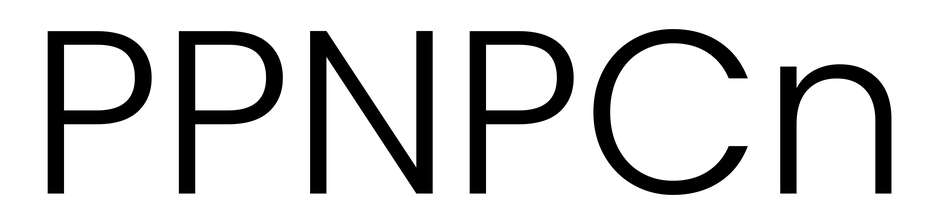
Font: Poppins-Light